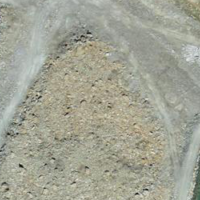
EUNIS habitat code: 48
Species observed at this site:
Prunella collaris